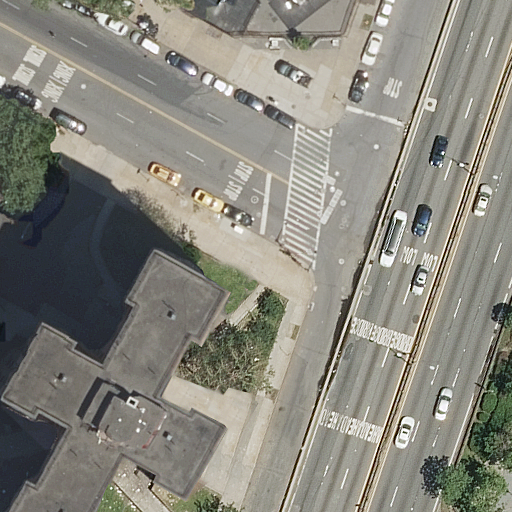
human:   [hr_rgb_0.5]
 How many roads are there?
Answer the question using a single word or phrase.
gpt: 13

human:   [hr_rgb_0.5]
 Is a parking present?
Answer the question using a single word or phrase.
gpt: yes

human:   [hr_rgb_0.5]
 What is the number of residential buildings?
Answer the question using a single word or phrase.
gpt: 1

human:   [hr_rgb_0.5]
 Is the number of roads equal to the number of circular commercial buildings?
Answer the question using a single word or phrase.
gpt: no

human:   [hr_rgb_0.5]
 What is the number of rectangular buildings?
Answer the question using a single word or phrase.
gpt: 0

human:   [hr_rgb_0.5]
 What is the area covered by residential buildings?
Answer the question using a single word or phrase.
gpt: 1225m2

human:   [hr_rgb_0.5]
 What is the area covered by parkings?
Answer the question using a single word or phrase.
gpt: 852m2

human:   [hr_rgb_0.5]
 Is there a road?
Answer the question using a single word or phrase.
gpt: yes

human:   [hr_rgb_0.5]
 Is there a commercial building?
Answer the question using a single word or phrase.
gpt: no

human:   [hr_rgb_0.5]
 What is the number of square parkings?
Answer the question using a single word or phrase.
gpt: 0

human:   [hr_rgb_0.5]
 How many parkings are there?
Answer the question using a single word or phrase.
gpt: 1

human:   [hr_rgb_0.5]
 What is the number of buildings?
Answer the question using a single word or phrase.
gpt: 1

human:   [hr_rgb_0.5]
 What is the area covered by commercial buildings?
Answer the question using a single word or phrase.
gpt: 0m2

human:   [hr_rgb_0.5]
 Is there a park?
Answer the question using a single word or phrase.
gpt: yes

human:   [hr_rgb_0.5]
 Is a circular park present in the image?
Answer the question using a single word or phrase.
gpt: no

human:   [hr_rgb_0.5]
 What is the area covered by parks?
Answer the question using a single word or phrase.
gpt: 0m2

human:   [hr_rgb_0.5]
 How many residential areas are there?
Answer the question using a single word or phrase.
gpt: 1

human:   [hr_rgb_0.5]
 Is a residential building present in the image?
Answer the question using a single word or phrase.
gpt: yes

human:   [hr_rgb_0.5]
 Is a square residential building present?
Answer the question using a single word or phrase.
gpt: no

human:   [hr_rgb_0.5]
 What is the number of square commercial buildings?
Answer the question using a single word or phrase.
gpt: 0

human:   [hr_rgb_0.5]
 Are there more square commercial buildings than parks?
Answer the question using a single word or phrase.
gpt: no

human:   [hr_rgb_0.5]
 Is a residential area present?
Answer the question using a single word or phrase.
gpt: yes

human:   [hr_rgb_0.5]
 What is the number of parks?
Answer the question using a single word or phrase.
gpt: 1

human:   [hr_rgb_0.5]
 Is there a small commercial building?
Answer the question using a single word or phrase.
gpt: no

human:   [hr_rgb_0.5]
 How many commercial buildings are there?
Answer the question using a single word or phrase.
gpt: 0

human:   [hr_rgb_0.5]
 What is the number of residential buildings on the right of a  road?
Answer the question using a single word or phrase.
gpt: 0

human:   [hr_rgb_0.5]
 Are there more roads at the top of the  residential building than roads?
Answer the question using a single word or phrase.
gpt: no

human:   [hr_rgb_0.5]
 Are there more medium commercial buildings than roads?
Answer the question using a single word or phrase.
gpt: no

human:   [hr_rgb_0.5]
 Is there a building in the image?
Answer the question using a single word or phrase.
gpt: yes

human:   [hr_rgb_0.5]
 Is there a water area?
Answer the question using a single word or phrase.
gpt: no

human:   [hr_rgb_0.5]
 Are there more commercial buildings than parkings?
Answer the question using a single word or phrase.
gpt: no

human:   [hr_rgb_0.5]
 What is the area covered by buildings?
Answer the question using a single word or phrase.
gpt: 1225m2

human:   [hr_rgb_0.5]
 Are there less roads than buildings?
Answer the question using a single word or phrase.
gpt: no

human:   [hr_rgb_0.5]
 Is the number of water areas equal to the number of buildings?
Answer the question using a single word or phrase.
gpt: no

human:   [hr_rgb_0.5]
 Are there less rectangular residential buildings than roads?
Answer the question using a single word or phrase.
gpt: yes

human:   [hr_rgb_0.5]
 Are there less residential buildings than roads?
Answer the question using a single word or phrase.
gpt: yes

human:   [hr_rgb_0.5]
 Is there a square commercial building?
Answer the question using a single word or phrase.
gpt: no

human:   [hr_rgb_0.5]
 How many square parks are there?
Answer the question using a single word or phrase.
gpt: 0

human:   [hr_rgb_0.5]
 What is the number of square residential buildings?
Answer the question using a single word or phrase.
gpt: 0

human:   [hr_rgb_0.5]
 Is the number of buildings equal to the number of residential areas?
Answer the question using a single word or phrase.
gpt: yes

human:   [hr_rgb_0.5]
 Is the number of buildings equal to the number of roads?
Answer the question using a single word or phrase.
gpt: no

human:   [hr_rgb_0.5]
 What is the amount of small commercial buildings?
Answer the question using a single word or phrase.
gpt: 0

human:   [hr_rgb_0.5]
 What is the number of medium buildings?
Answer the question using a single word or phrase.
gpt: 0

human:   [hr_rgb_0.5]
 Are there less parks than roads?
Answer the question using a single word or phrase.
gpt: yes

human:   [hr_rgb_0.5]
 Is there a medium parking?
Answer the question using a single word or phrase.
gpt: no

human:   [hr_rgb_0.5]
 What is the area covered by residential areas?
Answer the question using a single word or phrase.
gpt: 4262m2

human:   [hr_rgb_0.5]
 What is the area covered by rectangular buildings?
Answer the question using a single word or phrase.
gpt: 0m2

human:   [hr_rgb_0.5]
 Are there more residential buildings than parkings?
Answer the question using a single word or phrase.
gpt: no

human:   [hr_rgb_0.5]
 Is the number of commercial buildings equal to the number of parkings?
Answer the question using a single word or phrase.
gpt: no

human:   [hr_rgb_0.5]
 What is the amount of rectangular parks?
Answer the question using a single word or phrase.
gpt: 1

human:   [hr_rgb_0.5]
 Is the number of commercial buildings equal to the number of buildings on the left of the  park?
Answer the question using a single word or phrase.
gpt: yes

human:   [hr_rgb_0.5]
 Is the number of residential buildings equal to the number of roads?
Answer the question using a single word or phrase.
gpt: no

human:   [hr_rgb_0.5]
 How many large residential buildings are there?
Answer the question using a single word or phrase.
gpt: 1

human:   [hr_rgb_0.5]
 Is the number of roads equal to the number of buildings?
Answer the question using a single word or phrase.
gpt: no

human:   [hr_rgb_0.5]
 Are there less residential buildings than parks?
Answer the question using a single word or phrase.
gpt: no

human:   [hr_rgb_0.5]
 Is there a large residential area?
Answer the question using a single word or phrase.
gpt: yes

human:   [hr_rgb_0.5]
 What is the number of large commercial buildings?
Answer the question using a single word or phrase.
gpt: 0

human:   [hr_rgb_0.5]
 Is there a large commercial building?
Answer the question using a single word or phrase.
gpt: no

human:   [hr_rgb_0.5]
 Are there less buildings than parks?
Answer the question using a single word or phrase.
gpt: no

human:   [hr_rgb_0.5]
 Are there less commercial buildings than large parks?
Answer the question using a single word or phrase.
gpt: no

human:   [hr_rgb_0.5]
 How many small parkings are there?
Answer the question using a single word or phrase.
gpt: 0

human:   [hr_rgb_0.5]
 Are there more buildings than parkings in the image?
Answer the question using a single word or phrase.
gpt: no

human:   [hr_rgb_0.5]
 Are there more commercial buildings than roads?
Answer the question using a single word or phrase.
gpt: no

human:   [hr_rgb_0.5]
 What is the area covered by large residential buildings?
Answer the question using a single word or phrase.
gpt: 1225m2